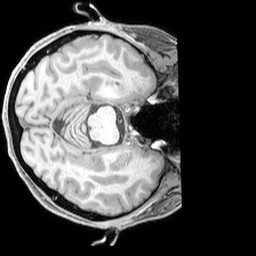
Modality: T1w
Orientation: axial
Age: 55
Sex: female
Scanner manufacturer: siemens
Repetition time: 2.3 s
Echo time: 0.00226 s